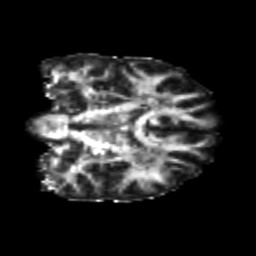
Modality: FA
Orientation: coronal
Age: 24
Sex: male
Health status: healthy
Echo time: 0.074 s